Interaction volume radius: 5 \u00c5
Interaction volume height: 15 \u00c5
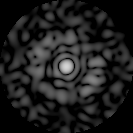
Disorder parameter: 0.8604